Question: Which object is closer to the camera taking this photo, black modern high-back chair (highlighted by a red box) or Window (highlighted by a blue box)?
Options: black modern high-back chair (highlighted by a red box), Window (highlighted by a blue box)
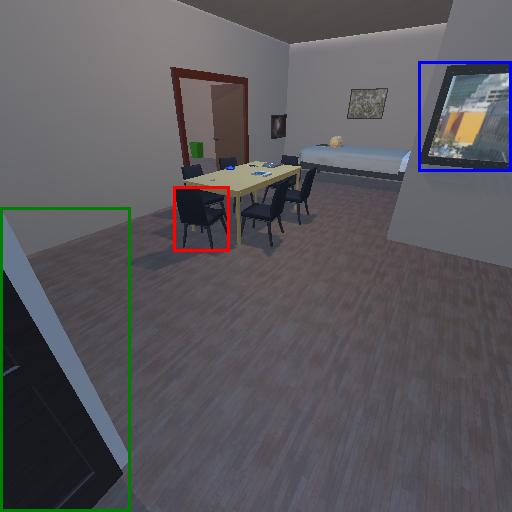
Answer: black modern high-back chair (highlighted by a red box)